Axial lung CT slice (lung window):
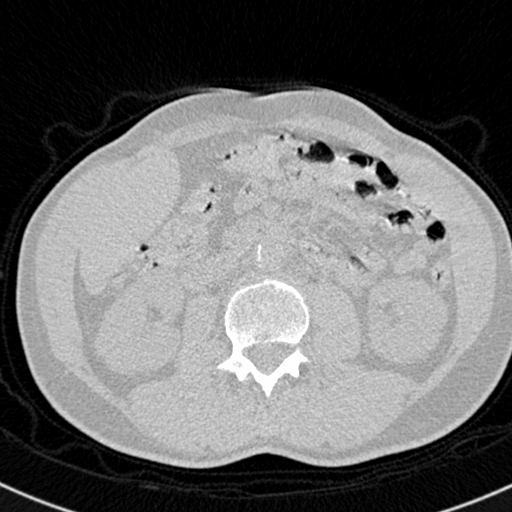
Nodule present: no